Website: home-depot
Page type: billing-address
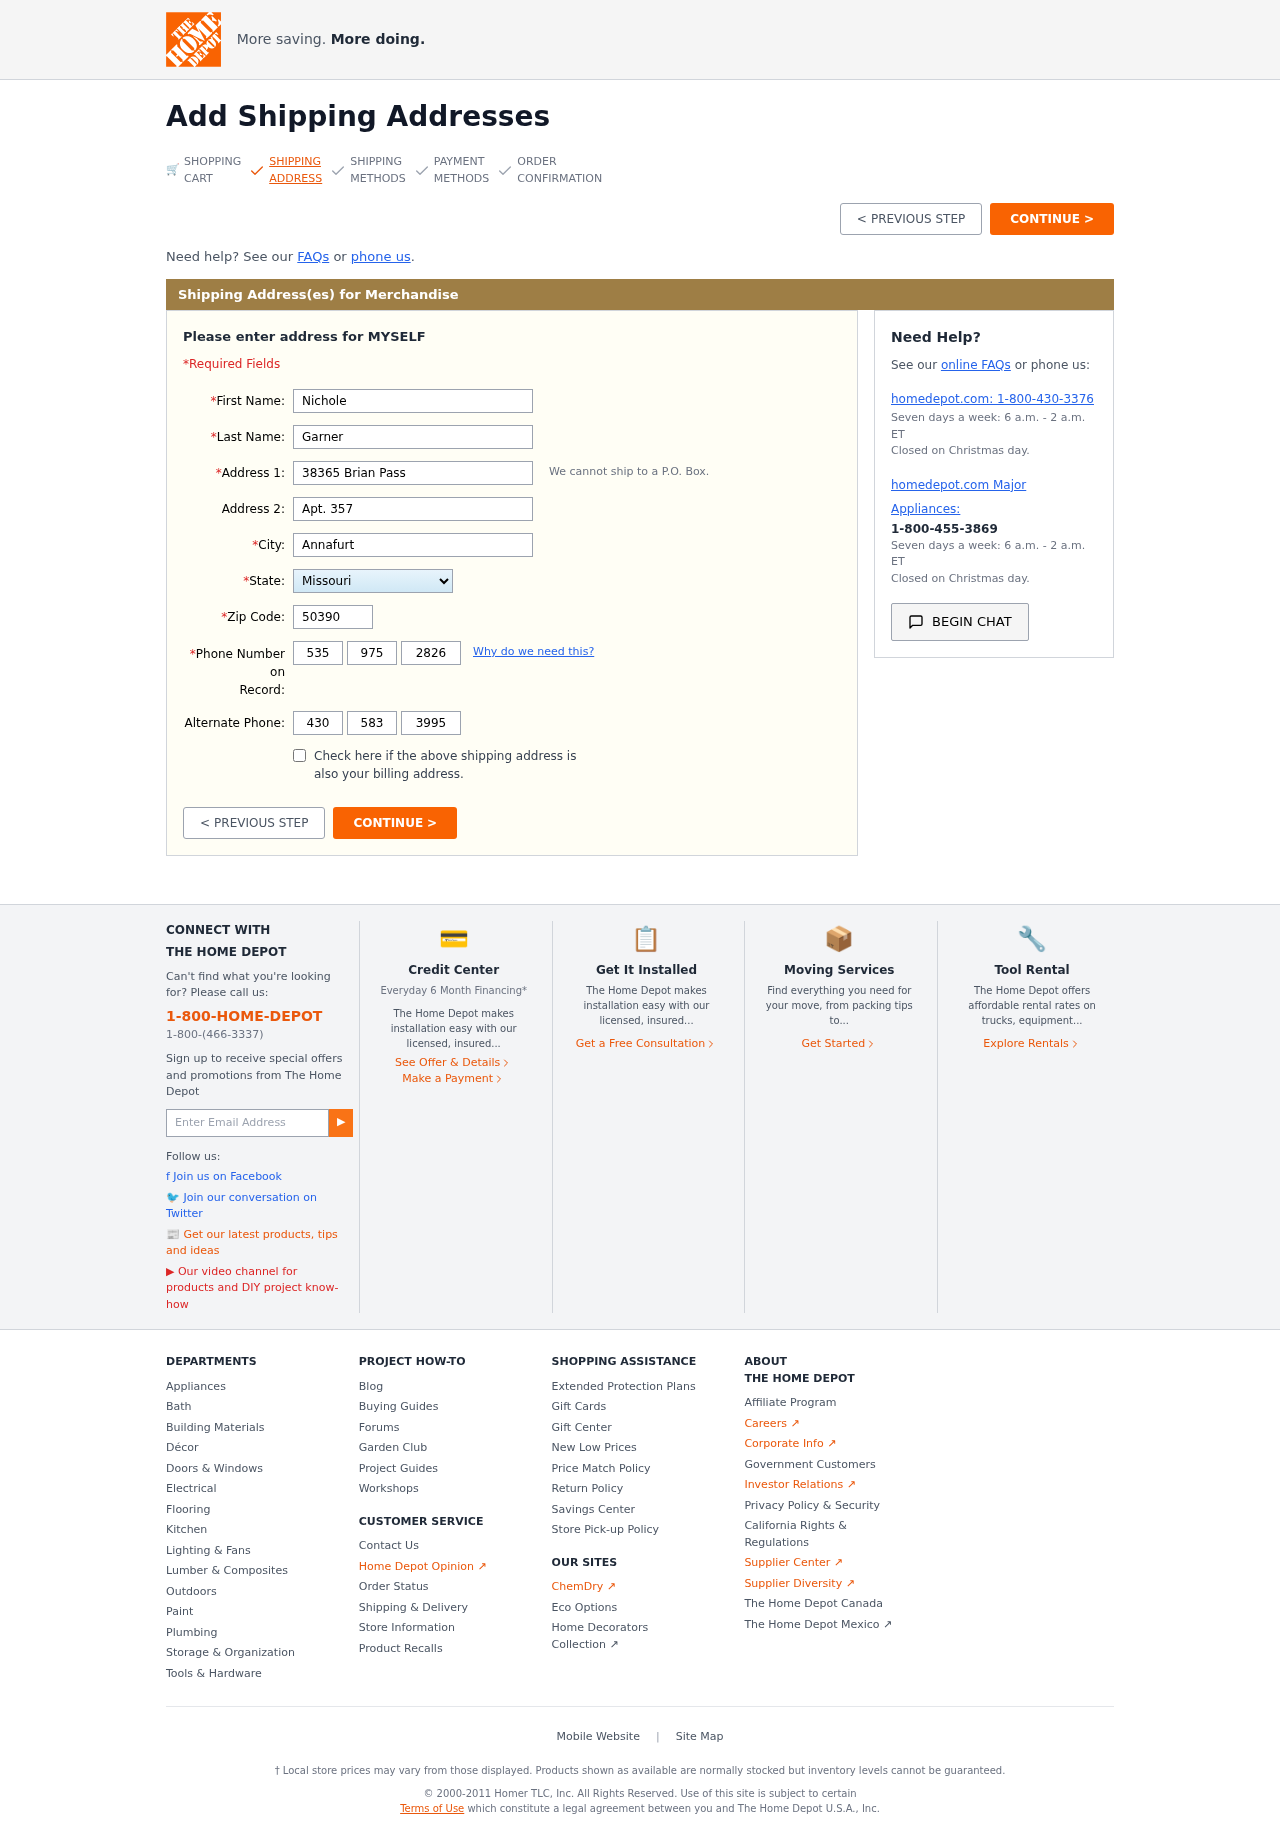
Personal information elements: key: PII_STATE
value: Missouri
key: PII_FIRSTNAME
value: Nichole
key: PII_LASTNAME
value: Garner
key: PII_STREET
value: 38365 Brian Pass
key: PII_STREET2
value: Apt. 357
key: PII_CITY
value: Annafurt
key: PII_POSTCODE
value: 50390
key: PII_PHONE_AREA
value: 535
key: PII_PHONE_PREFIX
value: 975
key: PII_PHONE_LINE
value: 2826
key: PII_PHONE_ALT_AREA
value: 430
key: PII_PHONE_ALT_PREFIX
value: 583
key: PII_PHONE_ALT_LINE
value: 3995